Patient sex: M
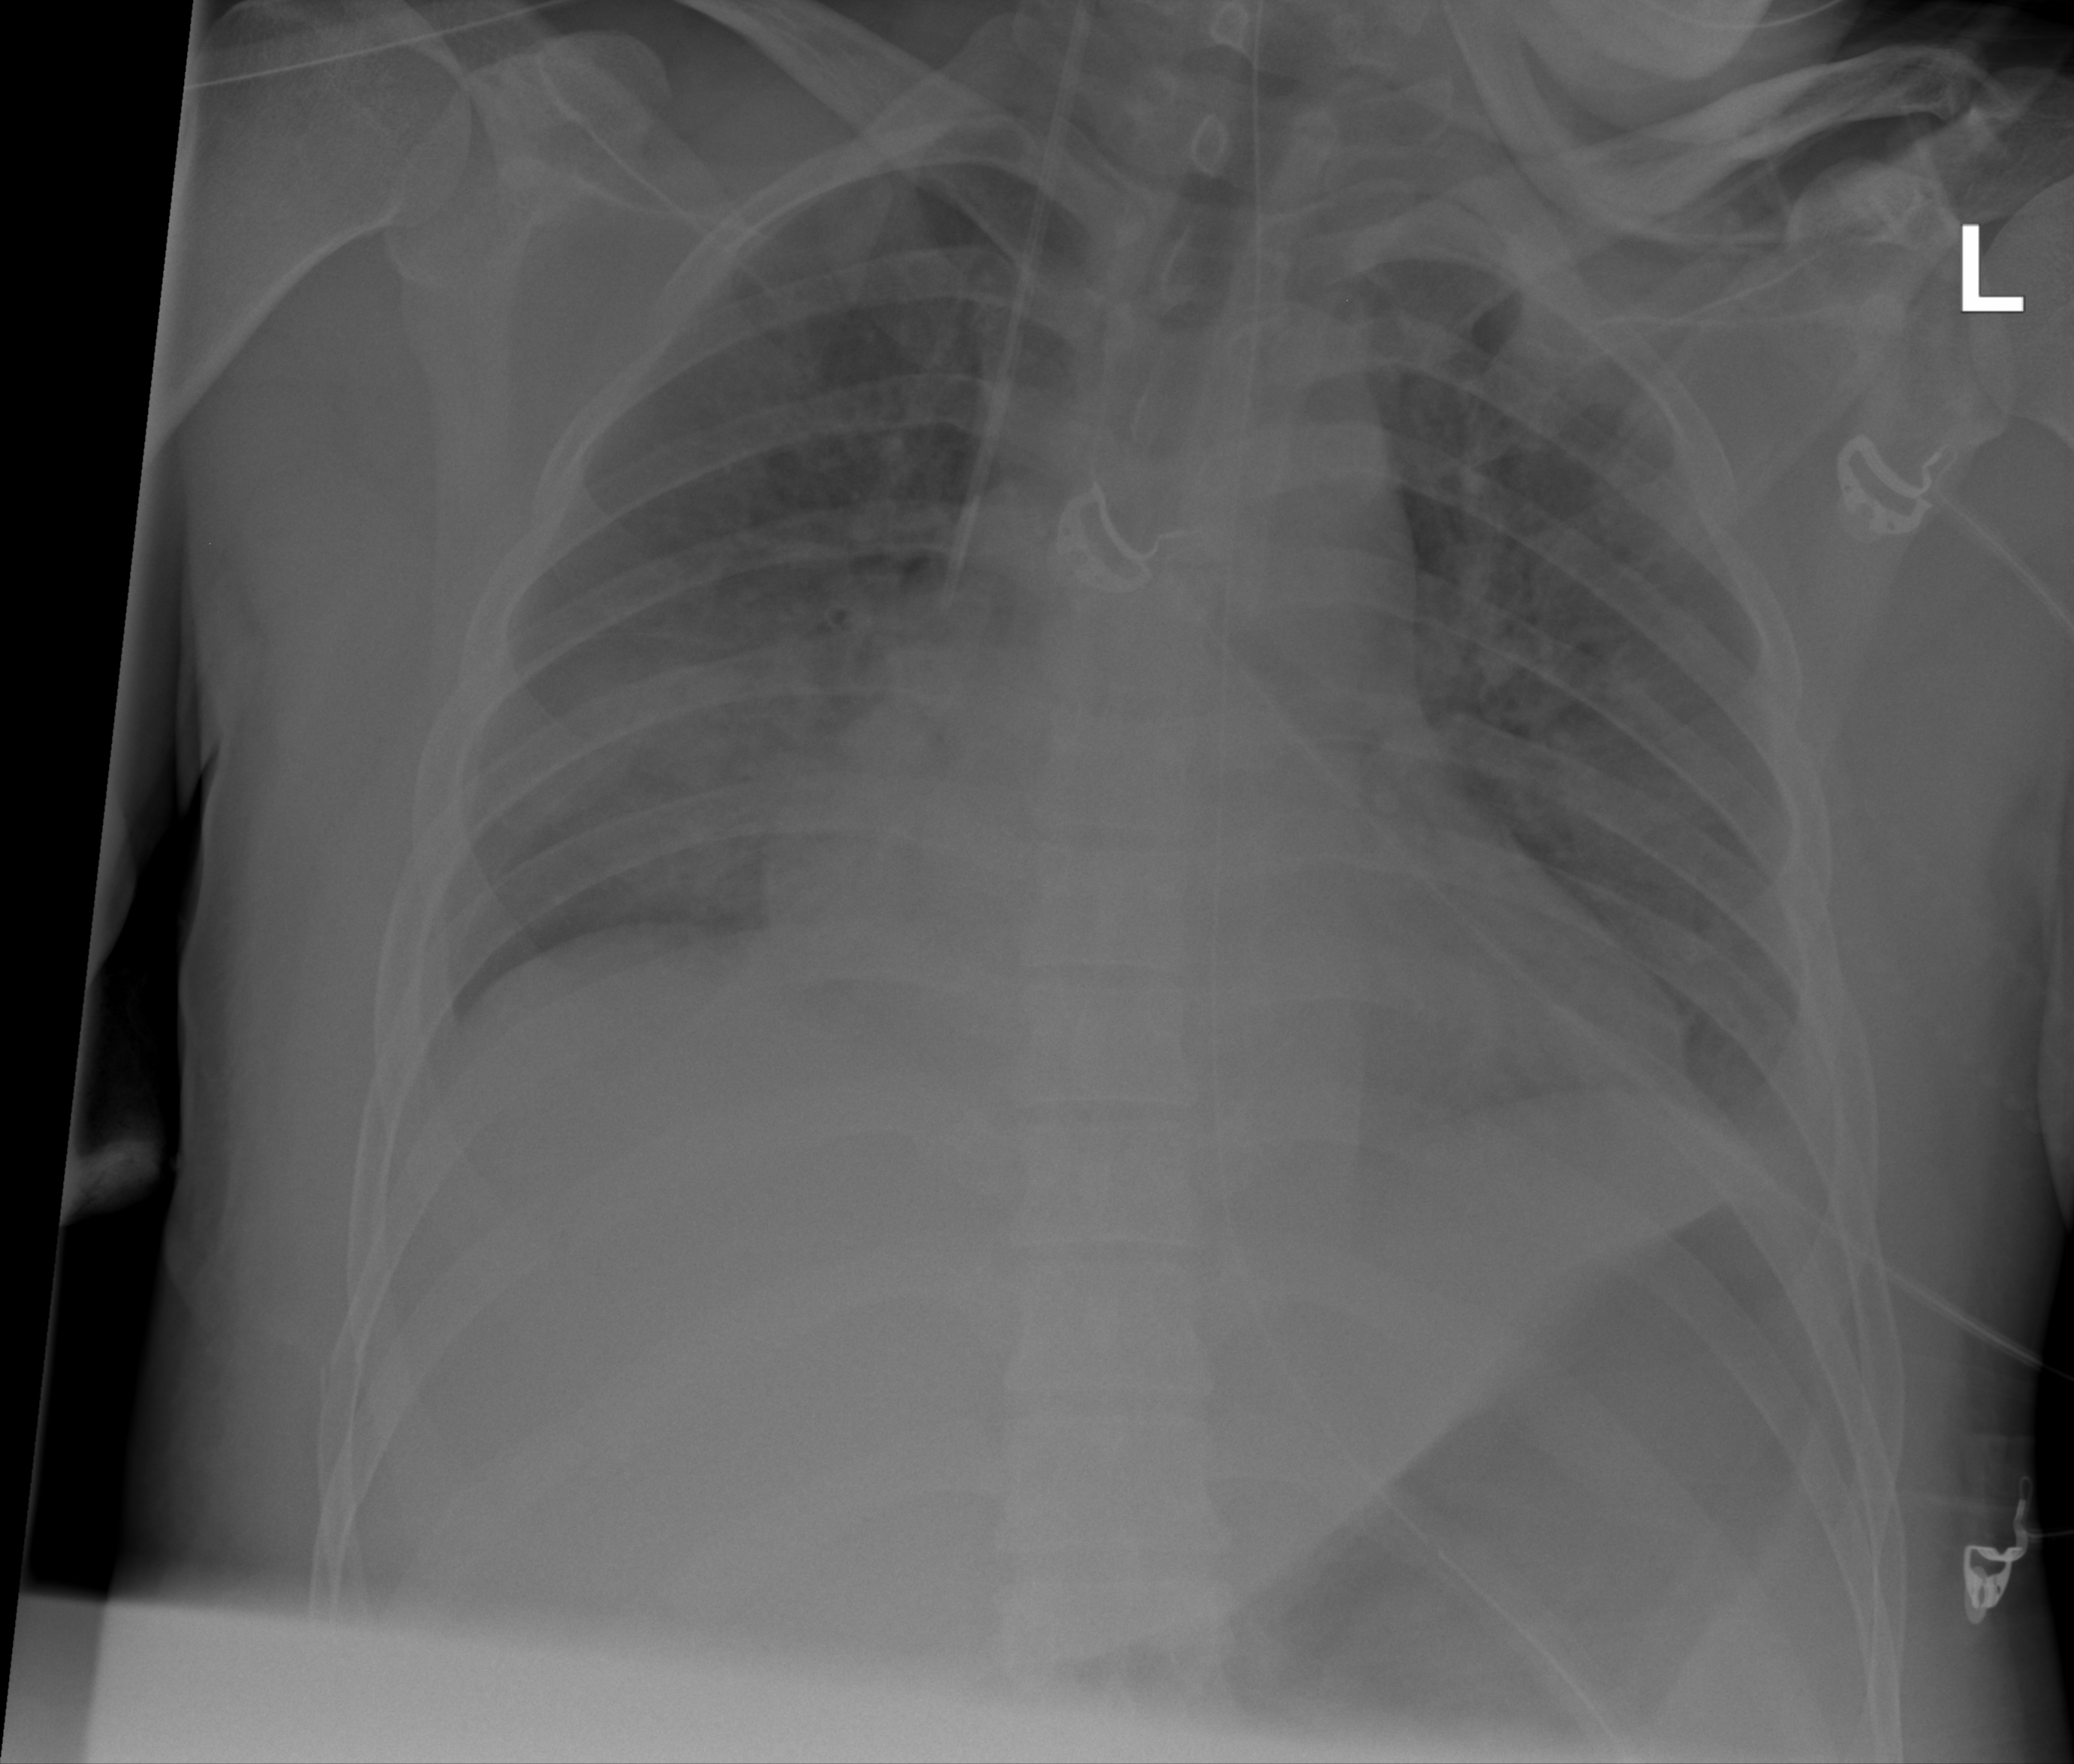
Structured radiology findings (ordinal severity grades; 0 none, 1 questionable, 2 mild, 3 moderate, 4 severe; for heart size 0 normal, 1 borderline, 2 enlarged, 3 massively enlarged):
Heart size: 2
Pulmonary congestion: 2
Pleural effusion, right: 2
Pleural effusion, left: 2
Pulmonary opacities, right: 2
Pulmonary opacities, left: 2
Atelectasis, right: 2
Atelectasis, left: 2